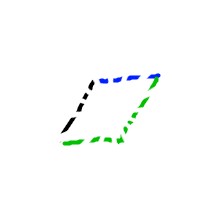
Shape: parallelogram